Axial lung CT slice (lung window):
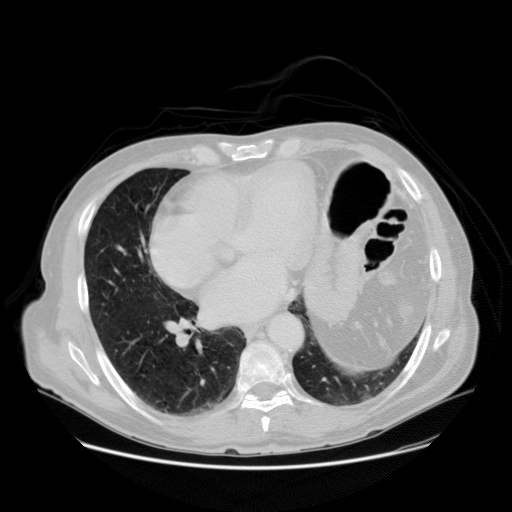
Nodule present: no